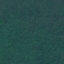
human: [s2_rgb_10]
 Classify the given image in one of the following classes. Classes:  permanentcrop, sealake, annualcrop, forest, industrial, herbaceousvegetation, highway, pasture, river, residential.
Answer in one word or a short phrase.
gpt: Forest